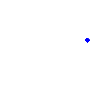
Particle: pion